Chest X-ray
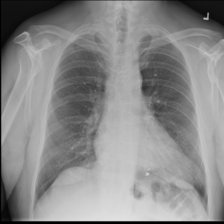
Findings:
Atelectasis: negative
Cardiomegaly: negative
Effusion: negative
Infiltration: negative
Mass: negative
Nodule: negative
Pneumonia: negative
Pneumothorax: negative
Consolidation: negative
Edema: negative
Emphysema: negative
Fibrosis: negative
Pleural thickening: negative
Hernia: negative